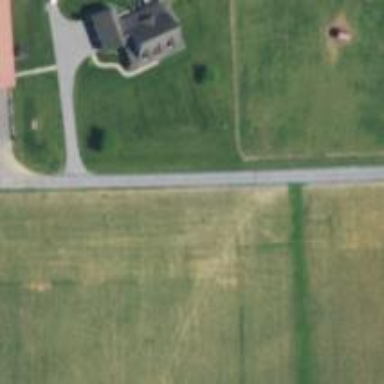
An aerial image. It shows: Driveway.